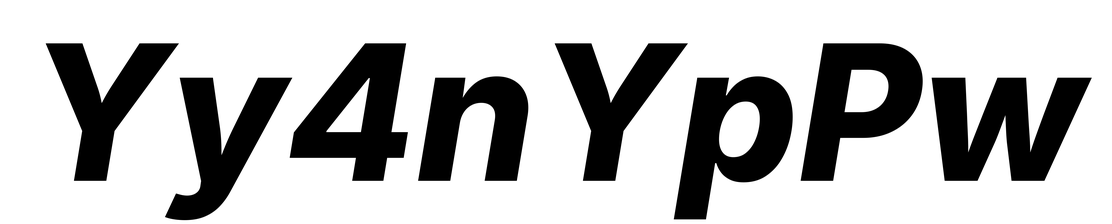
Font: Inter-Italic_ExtraBold_Italic